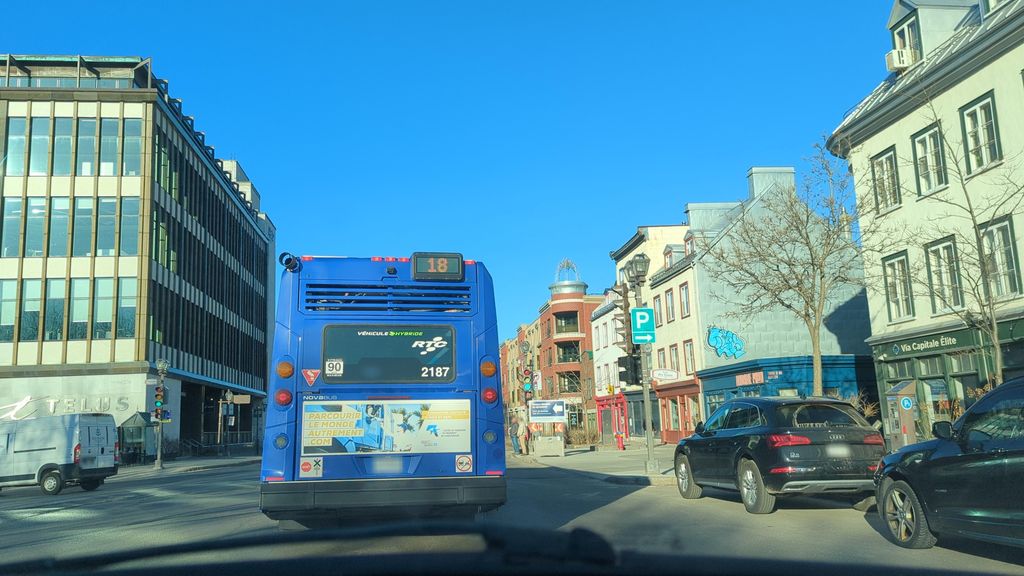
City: quebec_city